Question: I have a 'common C# code base' to share with MonoTouch (iOS) and MonoDroid (Android)
Can I / should I, place the 'common.android.csproj' and the 'common.iOS.csproj' in the same folder? Both will want to make bin folders and the like and may be problematic?
Like this?:

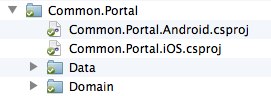
Answer: Yes. You absolutely can.
Further I think it's excellent good practice for shared code where every single file is shared between the two project files - it's what I do in cases like:
<URL>
---
For cases where the project contents are subtly different - e.g. where one project contains some android specific files, then I prefer the approach of using separate folders and linking the files across. This is an approach I've seen used in lots of Windows projects - e.g. see the source tree of <URL> is the main folder and the other folders all link to its contents plus add their own specific files.

---
In the next few weeks, there's also hopefully some portable library support coming for shared code in monodevelop.
When that hits, I'm intending to shift to using portable libraries for Touch and Droid - at which point I won't need shared project files at all.